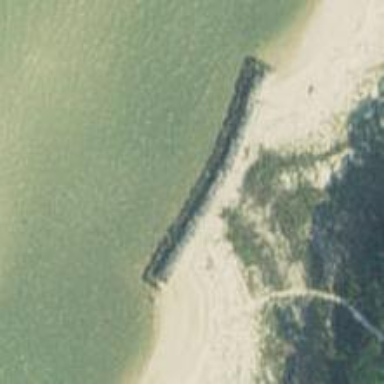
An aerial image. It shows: Breakwater structure.